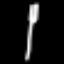
Label: fork